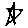
Label: star